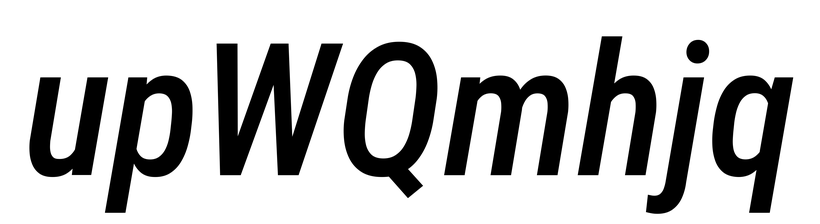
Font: Roboto-Italic_Condensed_Medium_Italic